RGB frame:
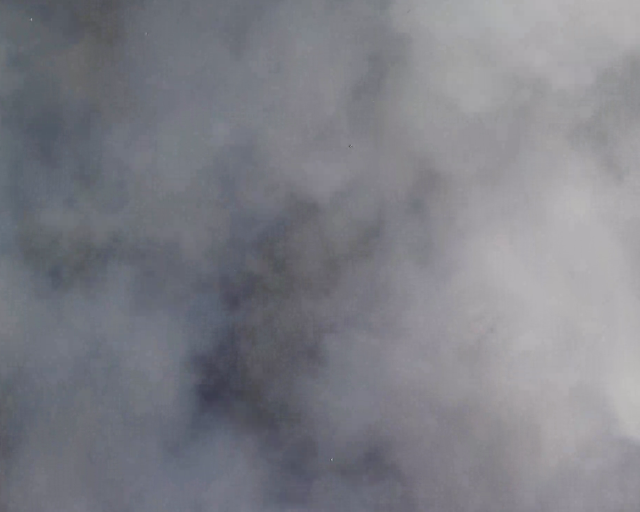
Thermal frame:
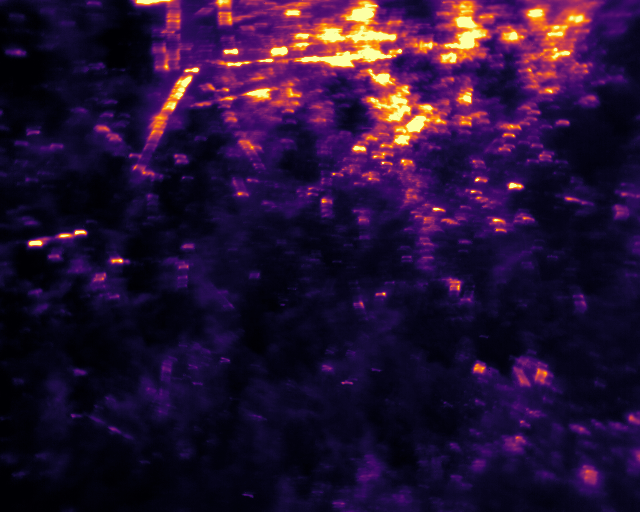
Captured: 2026-02-27 02:39:31
Pixels at or above 80 °C: 5002 (fraction of frame: 0.01526)